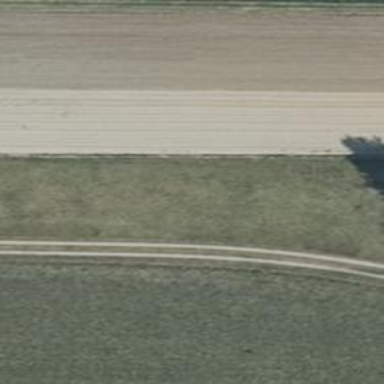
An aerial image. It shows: Track with grade5 tracktype.